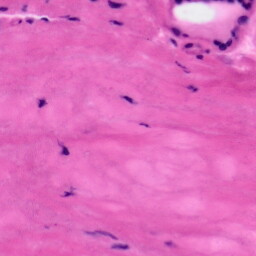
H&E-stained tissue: Tonsil